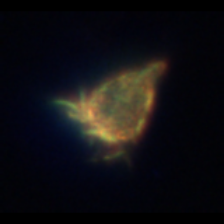
Taxon: Ciliates
Group: Other